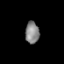
Tissue: prostate
Cell type: T cells
Senescence score: 0.3254
Nuclear area (px): 301
Mean DAPI intensity: 132.189